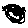
Label: moon